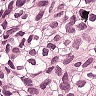
Metastatic tissue present: yes